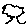
Label: tree